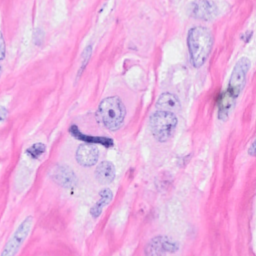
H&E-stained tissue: Breast